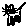
Label: cat